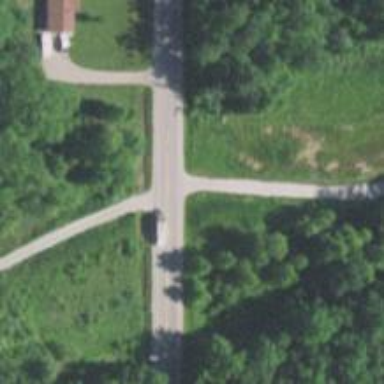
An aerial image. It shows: Tertiary road.